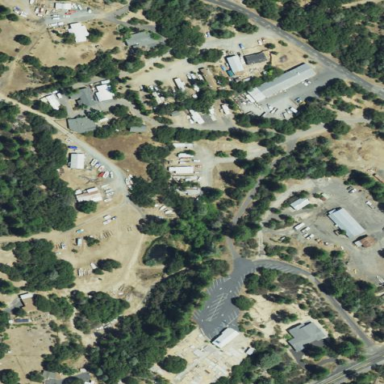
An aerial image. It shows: Residential area known as trailer park.